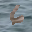
Label: 6